Question: When I click on the third item ("Opere") by hamburger menu, it's collapse correctly but the next item ("Contatti") doesn't scroll under items. Why?
<URL>
[]
'''
<nav id="main-nav">
<ul id="navbar-submenu">
<li><a href="index.php">Home</a></li>
<li><a href="#profilo">Profilo</a></li>
<li><span data-toggle="collapse" data-target="#toggleOpere" data-parent="#navbar-submenu" class="collapsed">Opere</span>
<div class="collapse" id="toggleOpere" style="height: 0px;">
<ul class="nav nav-list">
<li><a href="#"id="projects/pittura.html" class="project-expander">Pittura</a></li>
<li><a href="#"id="projects/evoluzioni.html" class="project-expander">Evoluzioni pittoriche</a></li>
<li><a href="#"id="projects/3d.html" class="project-expander">Forme tridimensionali</a></li>
<li><a href="#"id="projects/steel.html" class="project-expander">Steel</a></li>
<li><a href="#"id="projects/artdesign.html" class="project-expander">ArtDesign</a></li>
<li><a href="#"id="projects/musticatower.html" class="project-expander">MusticaTower</a></li>
<li><a href="#"id="projects/unstoppable.html" class="project-expander">Unstoppable spirit</a></li>
</ul>
</div>
</li>
<li><a href="#contatti">Contatti</a></li>
</ul>
<a href="#" class="cd-close-menu">Chiudi<span></span></a>
</nav>
'''
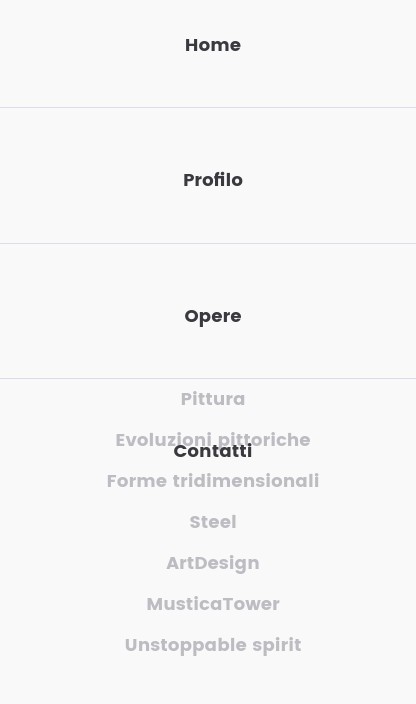
Answer: You have specified height for 'li', which is preventing the sub menu to expand when clicked. You can change it to min-height.
'''
#main-nav li {
height: 15%;
}
#main-nav li {
height: 20%;
}
'''
change to:
'''
#main-nav li {
min-height: 15%;
}
'''